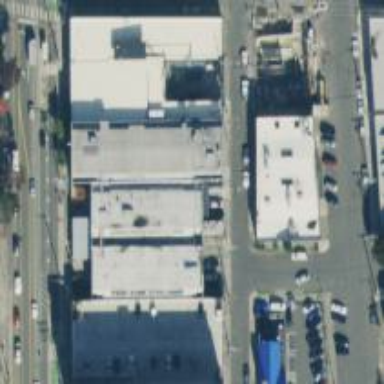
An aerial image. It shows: Pub building with bowling alley.